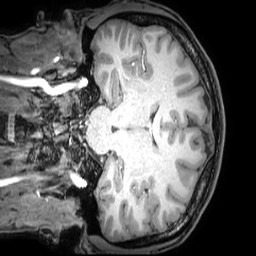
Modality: T1w
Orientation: coronal
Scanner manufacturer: philips
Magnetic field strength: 3 T
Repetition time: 0.008 s
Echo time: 0.0035 s